Interaction volume radius: 5 \u00c5
Interaction volume height: 25 \u00c5
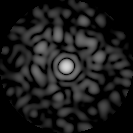
Disorder parameter: 0.7667